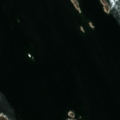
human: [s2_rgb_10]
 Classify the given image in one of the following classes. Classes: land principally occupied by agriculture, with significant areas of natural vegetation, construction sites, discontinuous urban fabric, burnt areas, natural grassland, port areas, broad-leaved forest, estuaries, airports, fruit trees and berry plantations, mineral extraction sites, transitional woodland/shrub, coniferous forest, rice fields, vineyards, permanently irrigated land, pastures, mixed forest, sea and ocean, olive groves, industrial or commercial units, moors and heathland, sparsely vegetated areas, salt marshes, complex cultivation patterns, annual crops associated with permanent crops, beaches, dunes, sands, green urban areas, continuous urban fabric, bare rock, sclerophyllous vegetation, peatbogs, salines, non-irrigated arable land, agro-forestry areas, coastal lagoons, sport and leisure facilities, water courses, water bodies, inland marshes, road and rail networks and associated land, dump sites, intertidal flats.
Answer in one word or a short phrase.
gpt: mixed forest, bare rock, sea and ocean